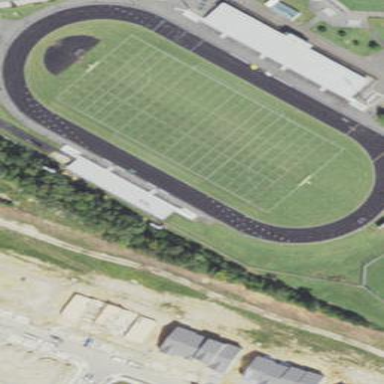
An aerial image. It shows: American football pitch.